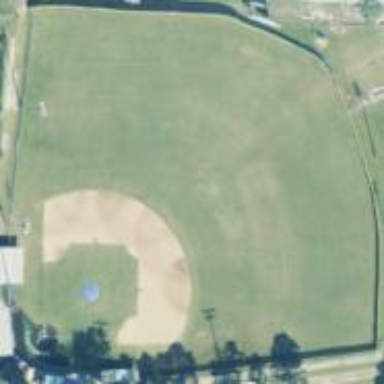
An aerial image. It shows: Baseball pitch for leisure land activities.